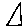
Label: triangle